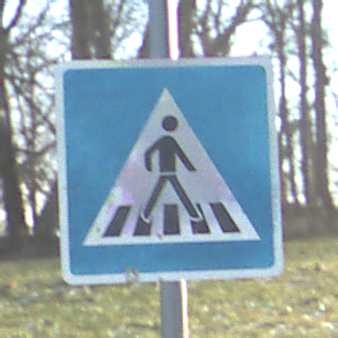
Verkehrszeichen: FussgaengerueberwegLinks
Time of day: MorningAfternoon
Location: Outdoor (Nature)
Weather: Clear
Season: Winter
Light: Natural